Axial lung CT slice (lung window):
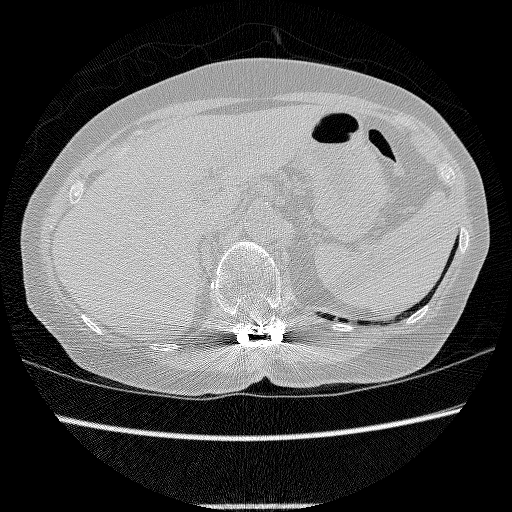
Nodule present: no